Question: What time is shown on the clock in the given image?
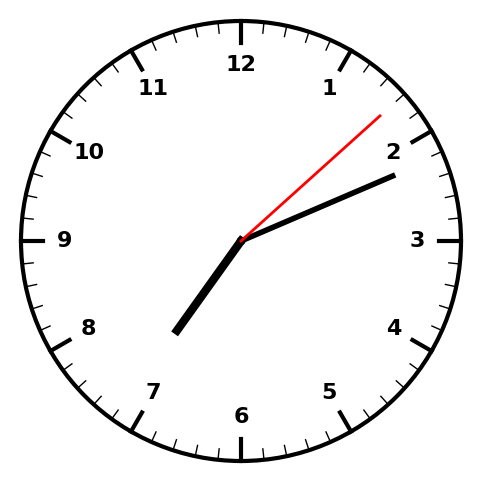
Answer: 07:11:08